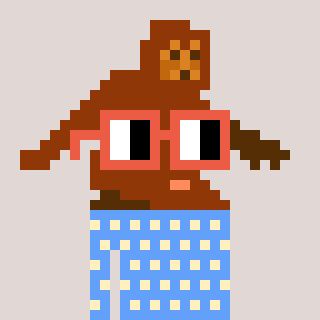
a pixel art character with square orange glasses, a bigfoot-shaped head and a blue-colored body on a warm background